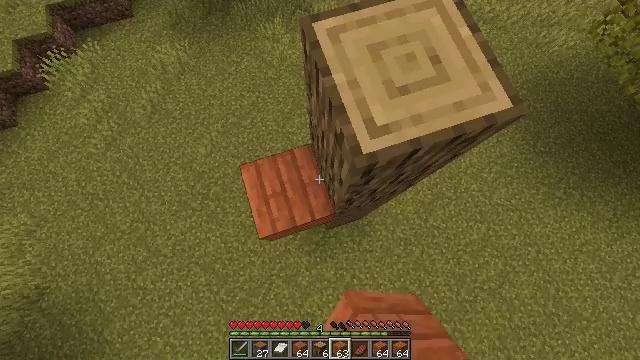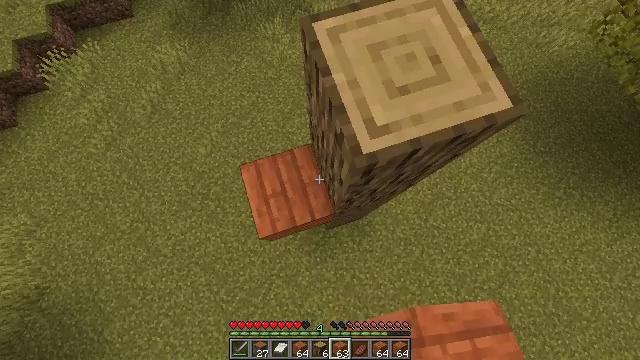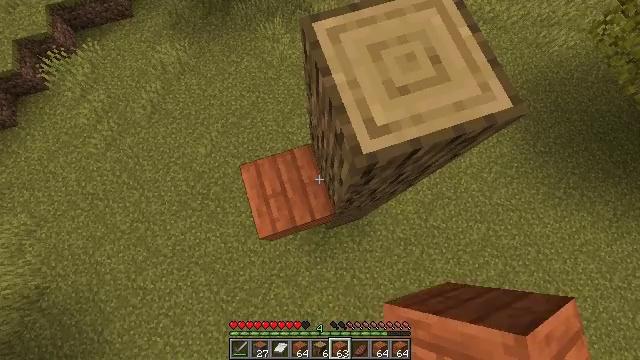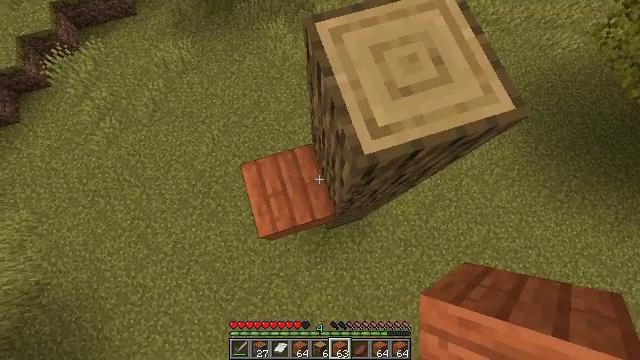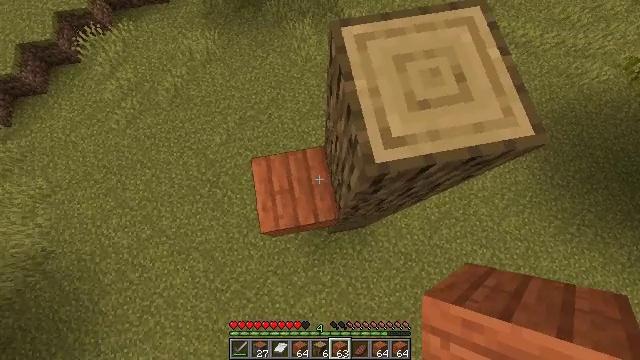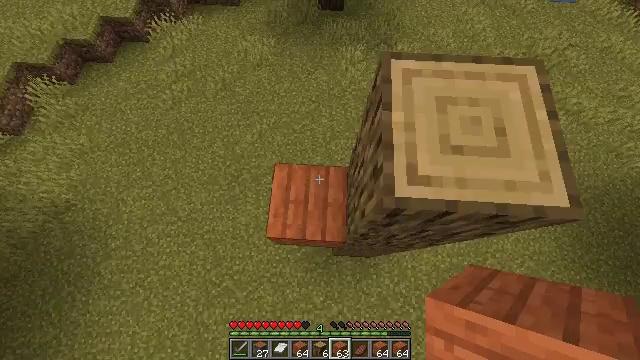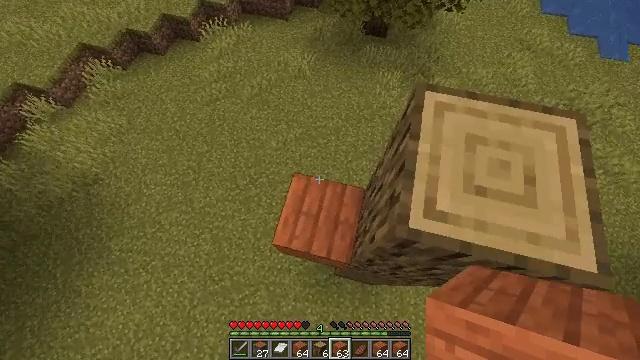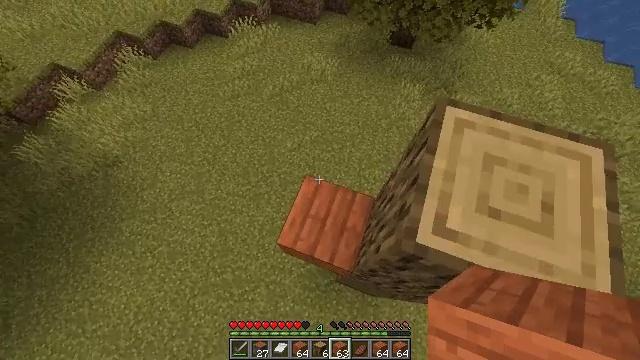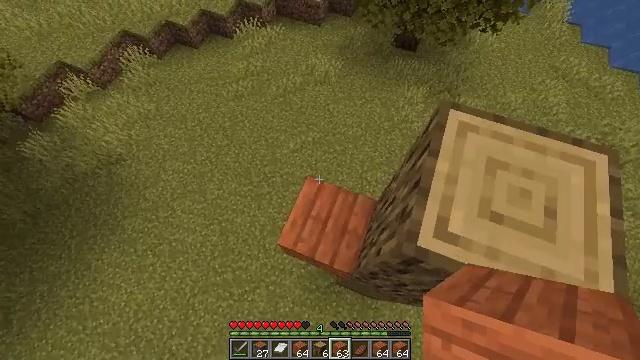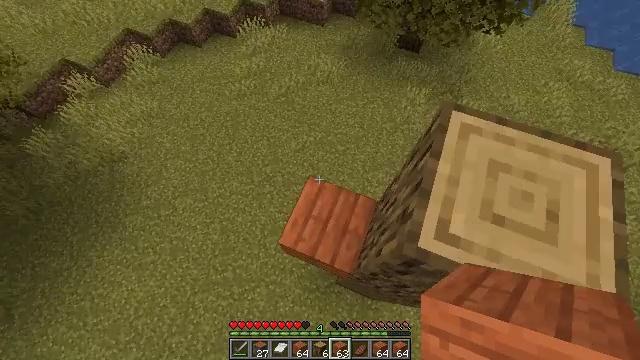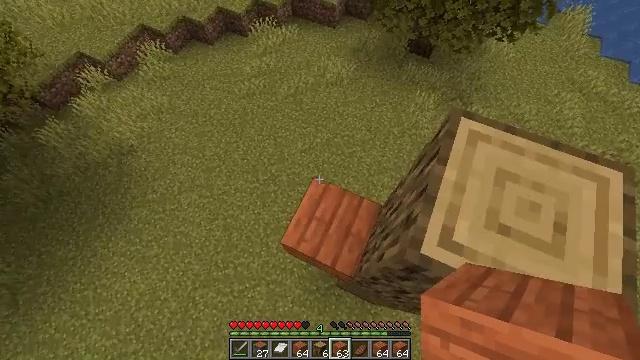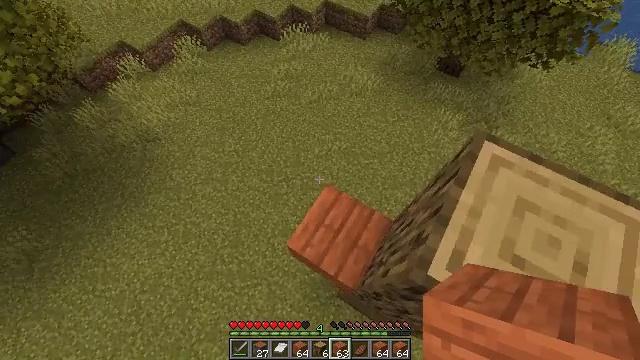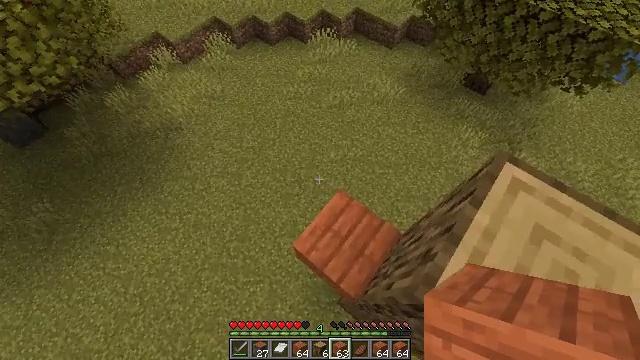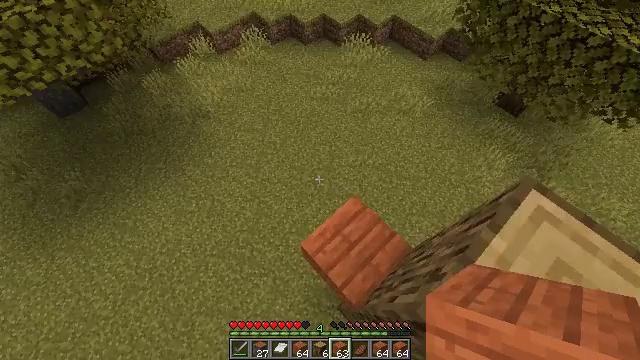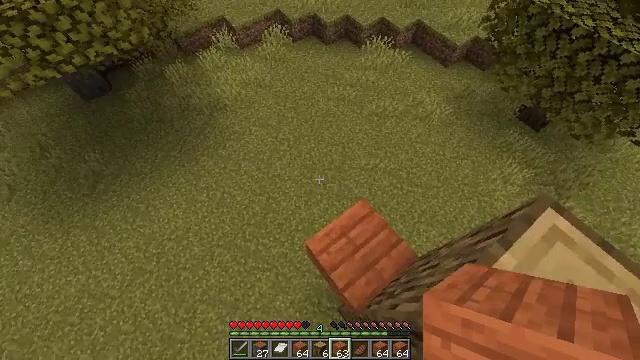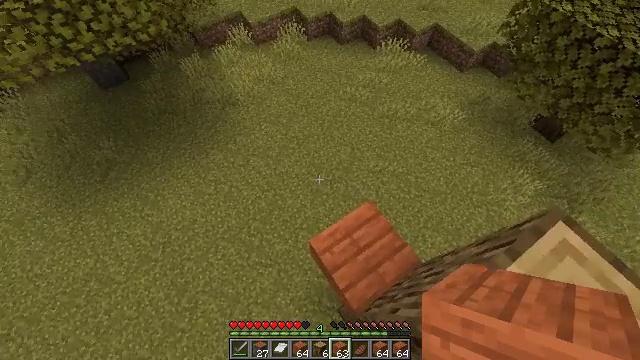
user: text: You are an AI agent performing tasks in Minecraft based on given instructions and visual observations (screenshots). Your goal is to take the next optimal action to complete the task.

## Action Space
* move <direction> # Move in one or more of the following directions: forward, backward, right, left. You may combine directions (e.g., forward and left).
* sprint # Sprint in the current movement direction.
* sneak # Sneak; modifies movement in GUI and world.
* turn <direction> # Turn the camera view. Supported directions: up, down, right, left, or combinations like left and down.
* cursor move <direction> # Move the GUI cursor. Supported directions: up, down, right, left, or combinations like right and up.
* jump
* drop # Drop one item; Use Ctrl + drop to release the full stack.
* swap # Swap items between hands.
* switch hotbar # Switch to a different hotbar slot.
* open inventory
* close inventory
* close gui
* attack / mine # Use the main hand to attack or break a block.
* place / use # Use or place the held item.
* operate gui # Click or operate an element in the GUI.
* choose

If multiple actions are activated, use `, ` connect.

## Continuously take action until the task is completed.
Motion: motion action
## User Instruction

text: Collect acacia planks from a structure.
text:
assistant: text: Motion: sneak
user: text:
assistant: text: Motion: sneak
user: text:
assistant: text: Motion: sneak
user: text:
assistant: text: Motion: sneak, turn left
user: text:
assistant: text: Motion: sneak, turn left and up
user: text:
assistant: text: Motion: sneak, turn left and up
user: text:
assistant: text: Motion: sneak, turn left
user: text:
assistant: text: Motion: sneak, turn left
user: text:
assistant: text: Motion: sneak
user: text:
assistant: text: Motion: sneak, turn left
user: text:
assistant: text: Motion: sneak, turn left and up
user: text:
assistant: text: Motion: sneak, turn left
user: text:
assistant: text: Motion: sneak, turn left
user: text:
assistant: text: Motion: sneak, turn left
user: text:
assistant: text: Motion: sneak, turn left
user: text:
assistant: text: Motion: sneak, turn left
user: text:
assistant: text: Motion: sneak, turn left
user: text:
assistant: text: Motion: sneak
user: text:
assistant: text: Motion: sneak
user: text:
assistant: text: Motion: sneak
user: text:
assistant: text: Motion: move forward, sneak
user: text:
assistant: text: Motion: move forward, sneak
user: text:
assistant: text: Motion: move forward, sneak
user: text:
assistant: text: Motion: move forward, sneak
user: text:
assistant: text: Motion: move forward, sneak, turn right
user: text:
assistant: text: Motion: move forward, sneak, turn right
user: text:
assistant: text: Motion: move forward, sneak, turn right
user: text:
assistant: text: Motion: sneak, turn right
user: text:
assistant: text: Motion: sneak, turn right
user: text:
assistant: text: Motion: sneak, turn right